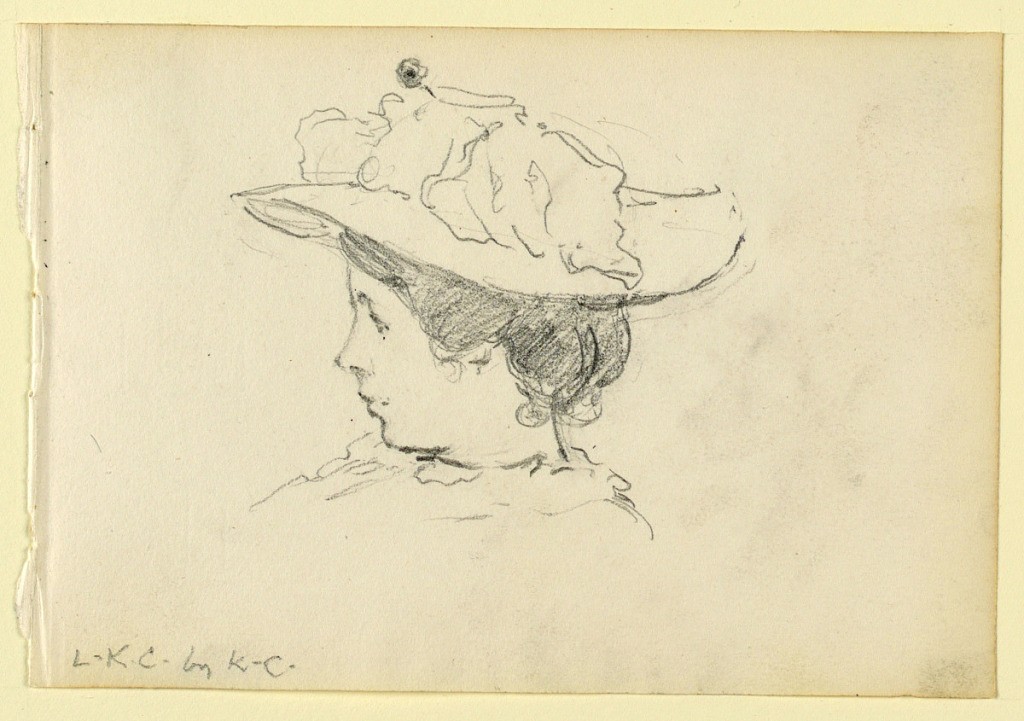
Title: Portrait of Louise King Cox
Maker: Kenyon Cox, American, 1856–1919
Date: ca. 1892
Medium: Graphite on cream wove paper
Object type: Drawing
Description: Portrait of a woman in profile, facing left, wearing a wide-brimmed hat.